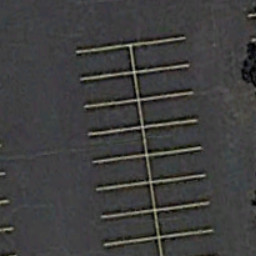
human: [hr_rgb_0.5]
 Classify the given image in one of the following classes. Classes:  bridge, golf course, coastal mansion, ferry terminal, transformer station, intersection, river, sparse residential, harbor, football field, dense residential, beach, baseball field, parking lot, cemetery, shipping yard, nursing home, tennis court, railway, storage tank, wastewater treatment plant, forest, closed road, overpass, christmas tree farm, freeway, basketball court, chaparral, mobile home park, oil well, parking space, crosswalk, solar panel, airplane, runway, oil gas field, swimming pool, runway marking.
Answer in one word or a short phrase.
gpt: parking space